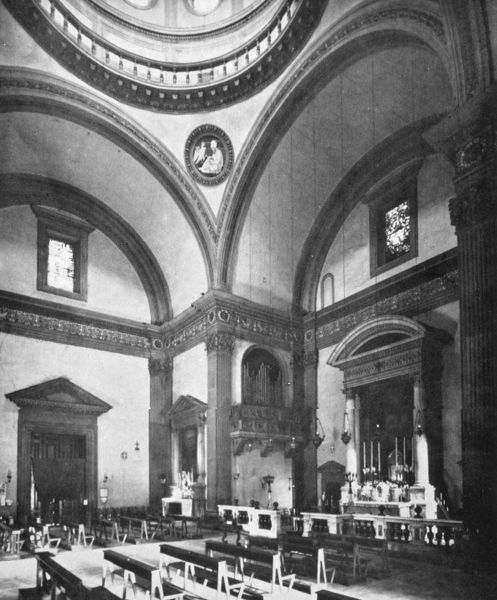
Titel: Santa Maria delle Carceri (Innenraum)
Künstler: Giuliano da Sangallo
Standort: Prato
Institution: Santa Maria delle Carceri
Schlagwörter: gemälde, schatten, weiß, ausschnitt, blumen, fenster, glas, grau, licht, lichter, marmor, pfeiler, raum, schwarz, säule, säulen, tür, hochformat, wand, architektur, barock, taube, innenraum, vorhang, brüstung, kirche, boden, innen, gotik, renaissance, kreis, rund, sitz, bogen, perspektive, türen, giebel, bank, empore, pilaster, saal, rundbogen, kuppel, detail, dekor, kerze, uhr, kerzen, leuchter, geländer, tor, foto, fotografie, photographie, bögen, wände, eingang, gang, gewölbe, blenden, medaillon, balustrade, dom, kuchen, schwarzweiss, altar, bänke, hauptschiff, hochaltar, rom, photo, segmentbogen, fries, portal, sims, kirchenbank, mittelgang, gesims, kirchenbänke, orgel, portale, medallion, rosette, altarraum, apsis, rundbögen, florenz, chor, heiliger, gothik, absperrung, tympanon, brunelleschi, abgrenzung, saalkirche, vierung, ädikulum, querschiff, bankreihen, tambour, teilansicht, alberti, rondo, kirchenfenster, kirchenportal, seitenaltar, medalion, türwand, gsims, santo spirito, iinnenraum, vhor, kirchenorgel, altal, dreiecksbogen, fenst, abgreznung, glaubensritual, sltar, wris, fotfoto